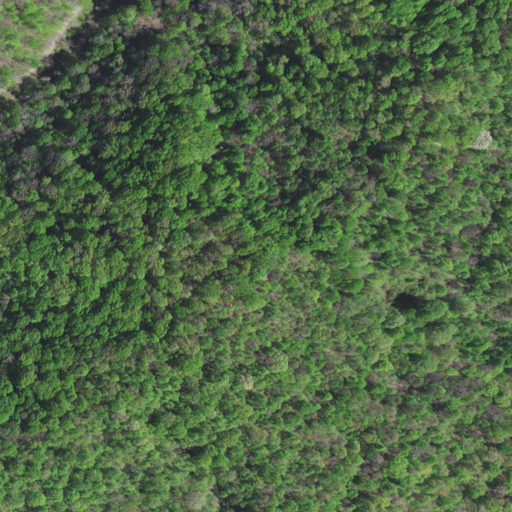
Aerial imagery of ridge(s) in Virginia named Gate Ridge containing deciduous forest and open development